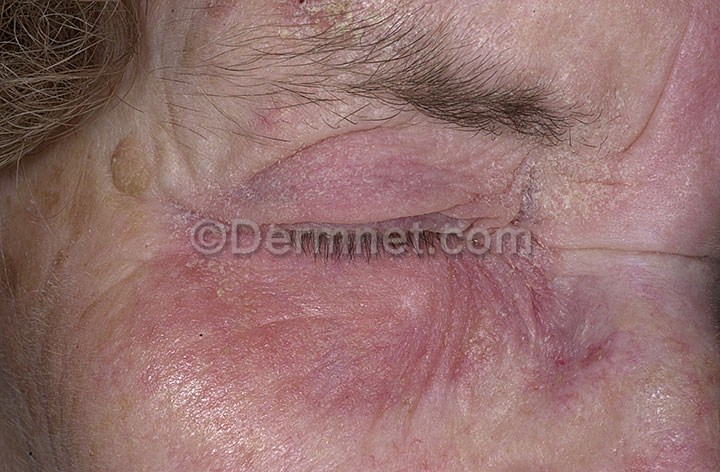
Disease: Poison Ivy Photos and other Contact Dermatitis